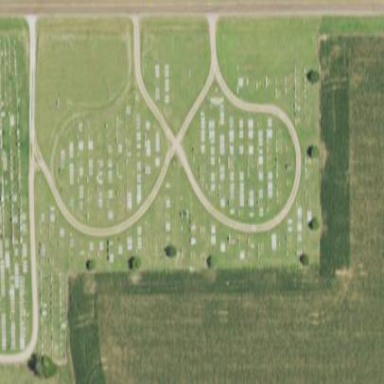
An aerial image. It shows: Cemetery.